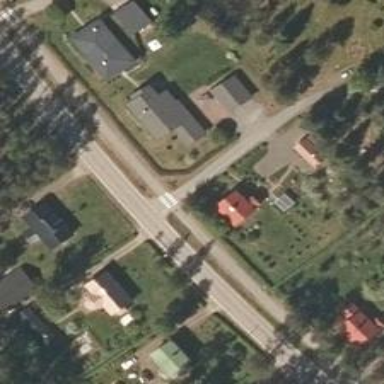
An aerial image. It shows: Asphalt cycleway.